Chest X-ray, AP view. Patient: 58 years old, sex M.
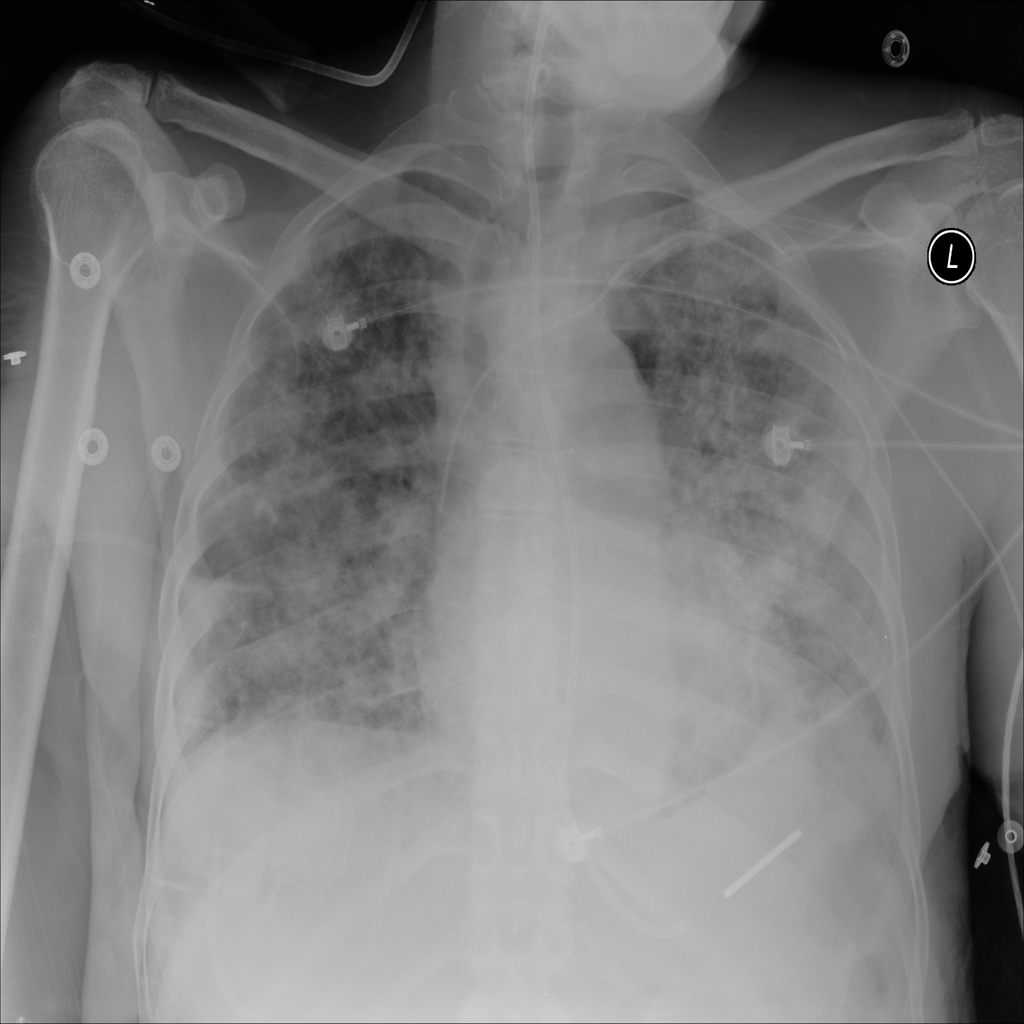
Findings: Effusion, Pleural_Thickening